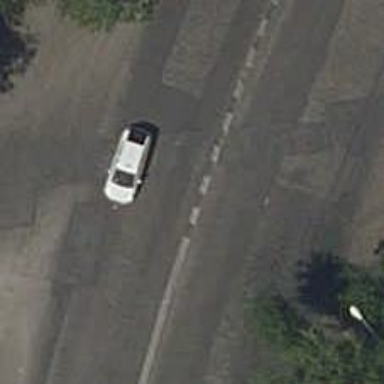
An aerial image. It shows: Road with traffic signals.